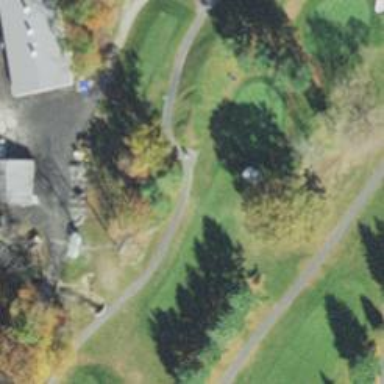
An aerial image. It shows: Service road designated as golf cart path.